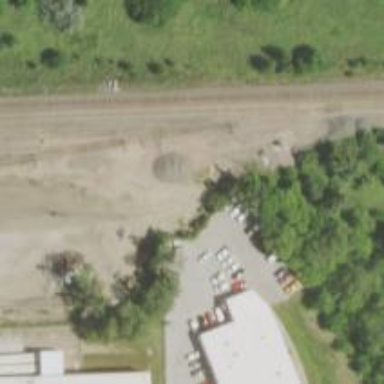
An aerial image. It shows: Wedge is used for the railway derail.